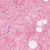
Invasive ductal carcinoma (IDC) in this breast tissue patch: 0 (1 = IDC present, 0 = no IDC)